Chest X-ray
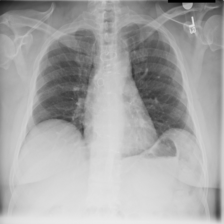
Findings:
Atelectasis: negative
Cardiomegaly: negative
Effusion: negative
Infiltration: negative
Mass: negative
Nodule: negative
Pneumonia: negative
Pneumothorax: negative
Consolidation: negative
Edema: negative
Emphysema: negative
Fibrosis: negative
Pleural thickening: negative
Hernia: negative